九年级 · 计数
如图是一个转盘, 转盘上共有红、黄、蓝三种不同颜色的区域, 已知红色区域的圆心角为 $100^{\circ}$, 黄色区域的圆心角为 $140^{\circ}$, 自由转动转盘, 指针落在蓝色区域的概率是 $\qquad$ .

    (第 13 题)

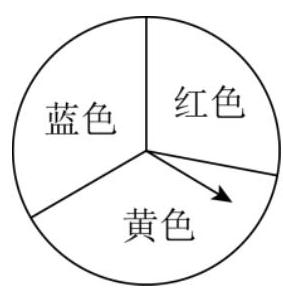
答案:  $\frac{1}{3}$

解析: 求出蓝色区域对应的圆心角, 再利用概率公式计算.

【详解】解: $P$ (指针落在蓝色区域) $=\frac{360-100-140}{360}=\frac{1}{3}$,

故答案为: $\frac{1}{3}$.

【点睛】本题主要考查了几何概率的计算方法, 在解题时能够计算出蓝色区域对应的圆心角是本题的关键.